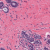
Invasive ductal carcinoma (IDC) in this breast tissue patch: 0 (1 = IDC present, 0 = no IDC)